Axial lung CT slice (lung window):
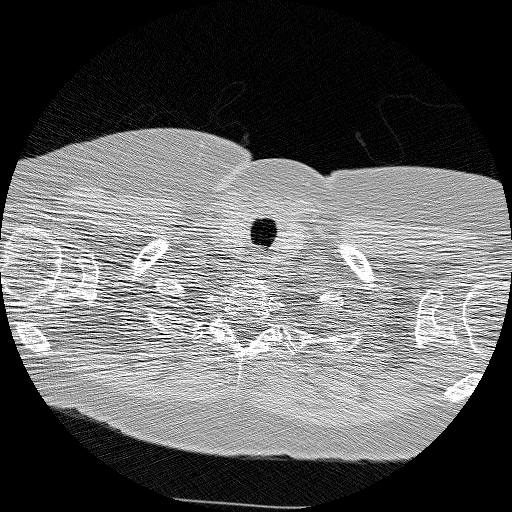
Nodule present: no